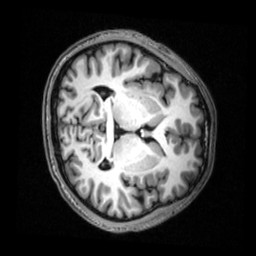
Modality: T1w
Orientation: axial
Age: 24
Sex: male
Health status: healthy
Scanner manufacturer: siemens
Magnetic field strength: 3 T
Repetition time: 2.53 s
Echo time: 0.00339 s